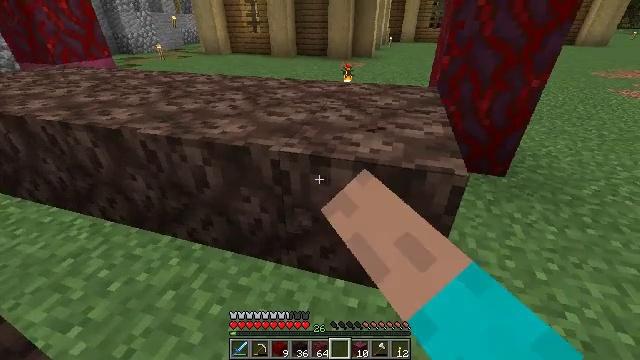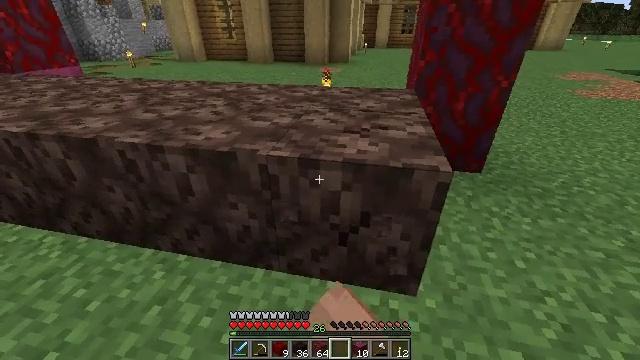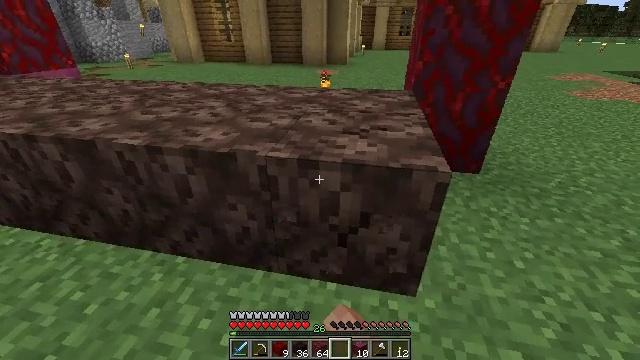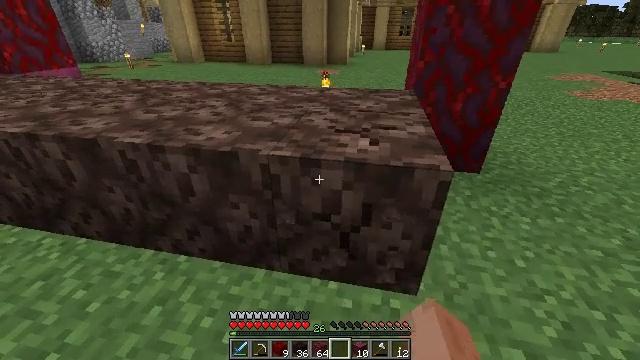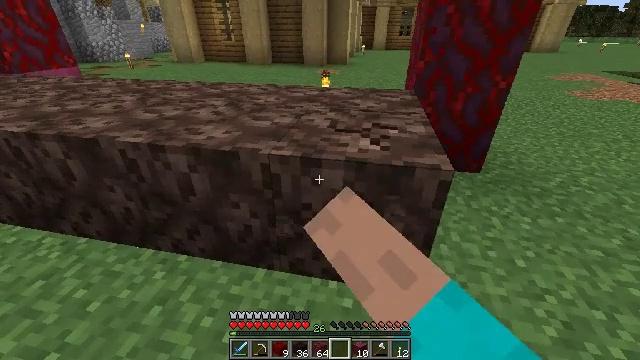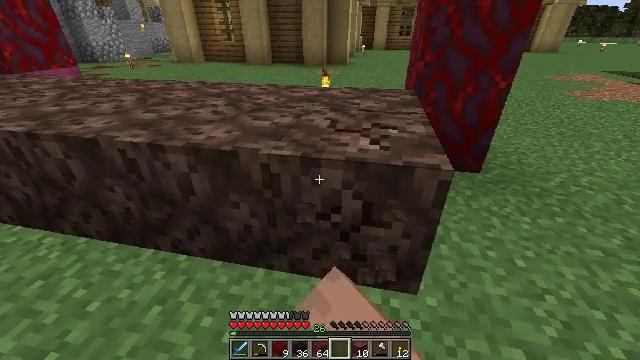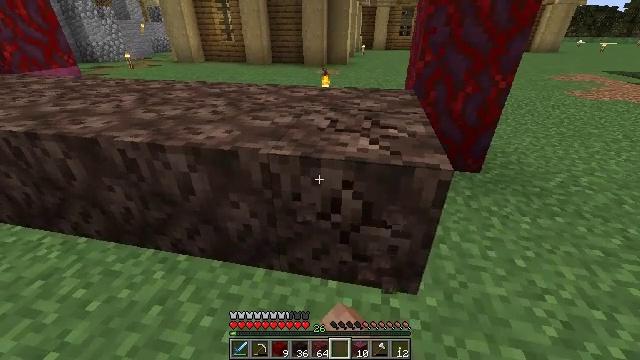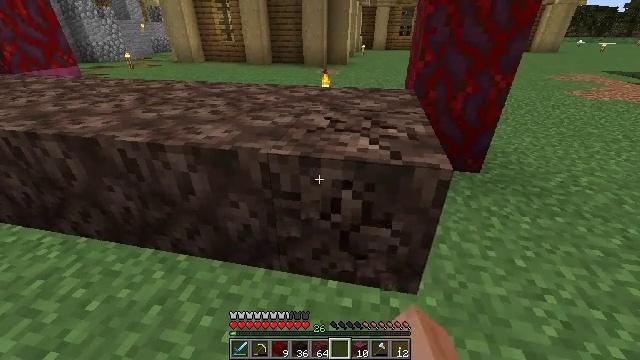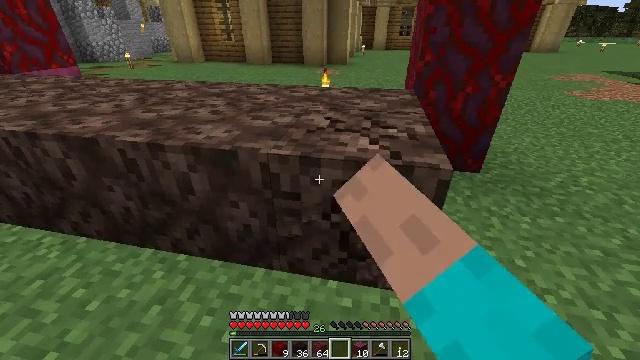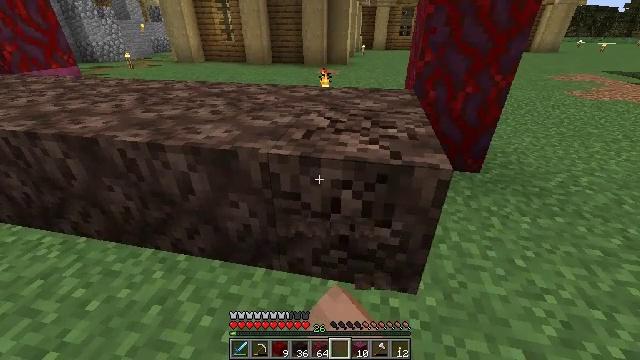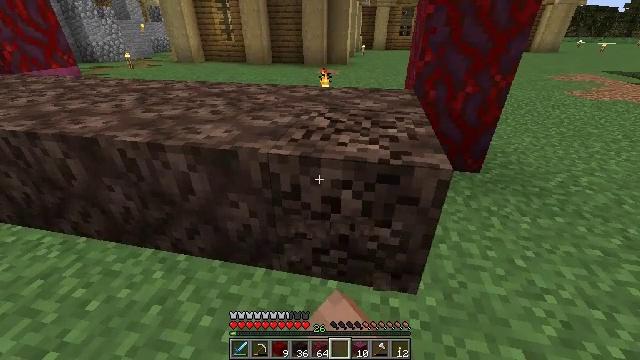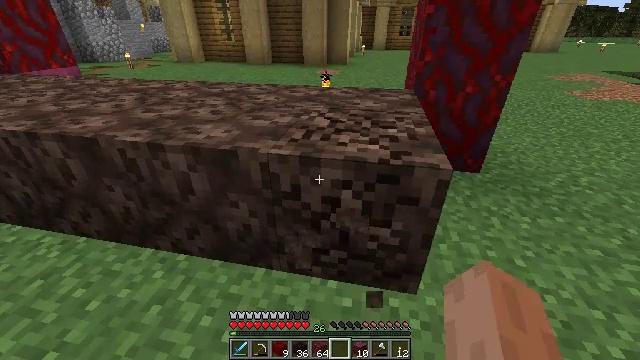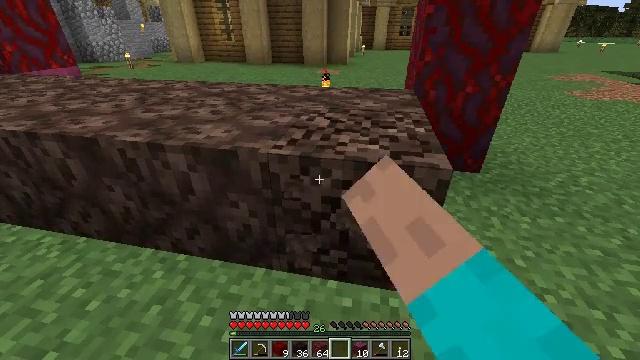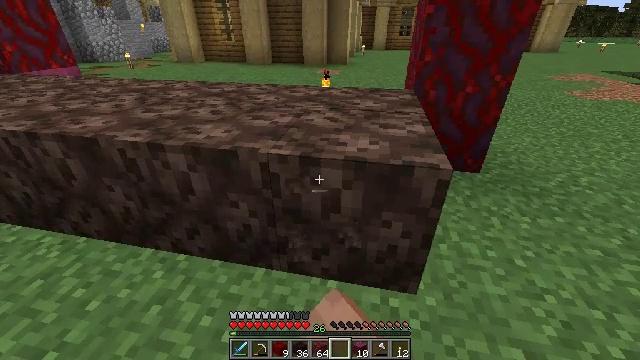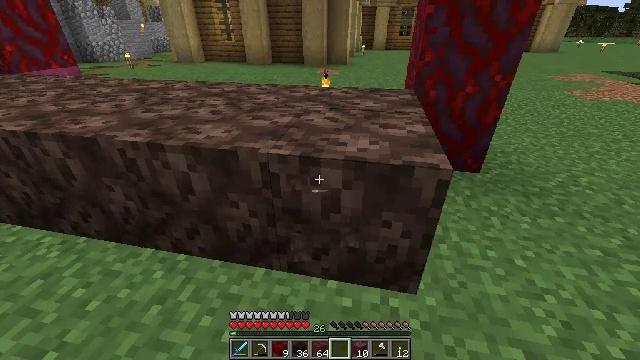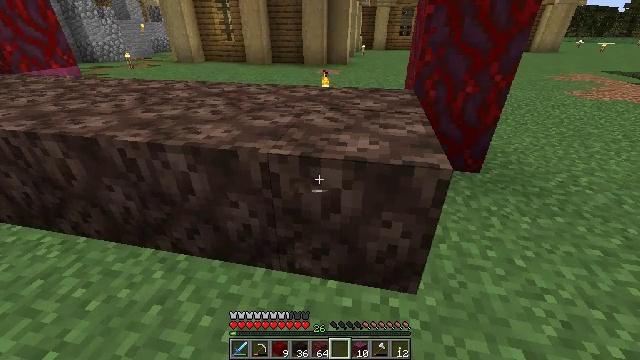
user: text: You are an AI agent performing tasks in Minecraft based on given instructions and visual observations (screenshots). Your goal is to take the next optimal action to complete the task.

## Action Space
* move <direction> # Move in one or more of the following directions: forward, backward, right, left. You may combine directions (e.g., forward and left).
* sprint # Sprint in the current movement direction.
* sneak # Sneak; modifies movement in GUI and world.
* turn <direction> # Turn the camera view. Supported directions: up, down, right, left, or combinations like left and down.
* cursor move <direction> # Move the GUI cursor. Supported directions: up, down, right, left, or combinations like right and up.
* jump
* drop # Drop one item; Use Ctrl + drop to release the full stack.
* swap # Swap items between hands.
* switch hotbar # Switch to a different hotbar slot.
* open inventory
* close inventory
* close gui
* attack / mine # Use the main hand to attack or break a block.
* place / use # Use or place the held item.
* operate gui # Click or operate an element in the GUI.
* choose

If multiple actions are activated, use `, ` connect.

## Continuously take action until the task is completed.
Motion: motion action
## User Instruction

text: Gather soul sand from the Nether.
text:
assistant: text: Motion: turn right and up, attack / mine
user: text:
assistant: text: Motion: attack / mine
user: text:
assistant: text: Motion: attack / mine
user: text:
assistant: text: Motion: attack / mine
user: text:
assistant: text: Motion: attack / mine
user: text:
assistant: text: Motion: attack / mine
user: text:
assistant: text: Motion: attack / mine
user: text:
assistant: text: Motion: attack / mine
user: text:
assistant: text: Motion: attack / mine
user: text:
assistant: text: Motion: attack / mine
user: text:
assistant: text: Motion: attack / mine
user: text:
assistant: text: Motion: attack / mine
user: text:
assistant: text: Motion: no_op
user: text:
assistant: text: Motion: no_op
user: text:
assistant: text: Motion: no_op
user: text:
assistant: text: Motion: no_op
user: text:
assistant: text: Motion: no_op
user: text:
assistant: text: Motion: no_op
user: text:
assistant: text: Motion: no_op
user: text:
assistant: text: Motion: no_op
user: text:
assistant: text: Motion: no_op
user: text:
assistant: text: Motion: no_op
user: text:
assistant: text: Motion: no_op
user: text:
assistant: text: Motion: no_op
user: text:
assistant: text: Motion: no_op
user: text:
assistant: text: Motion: no_op
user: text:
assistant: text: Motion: no_op
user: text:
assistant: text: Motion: no_op
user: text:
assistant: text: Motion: no_op
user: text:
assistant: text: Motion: attack / mine